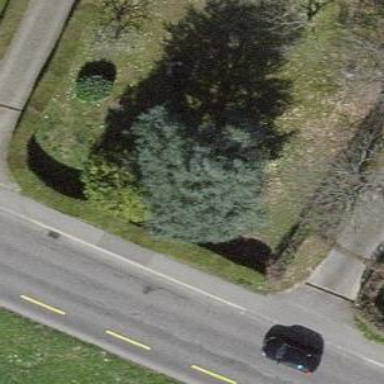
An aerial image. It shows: Deciduous broadleaved tree in garden.